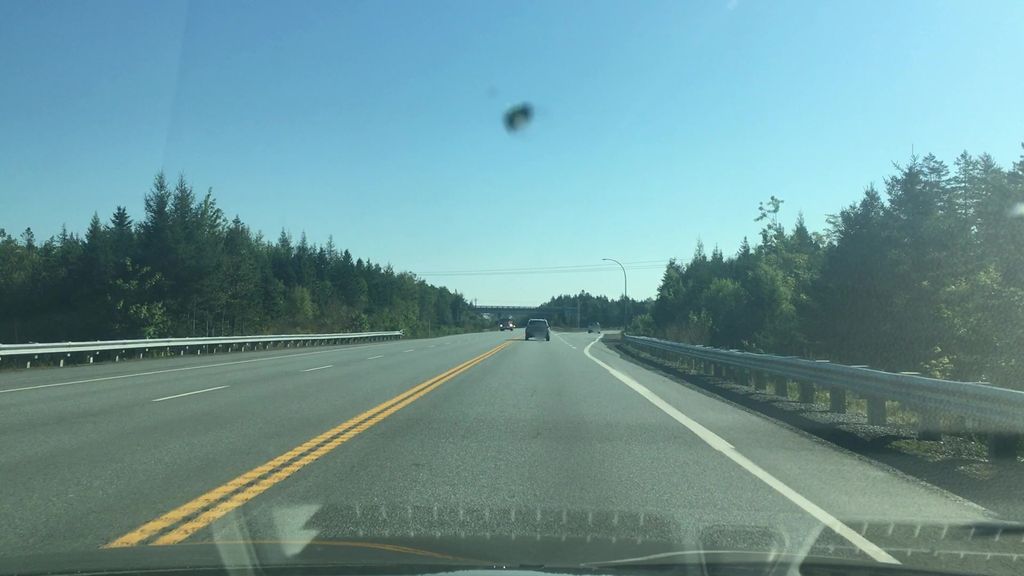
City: halifax